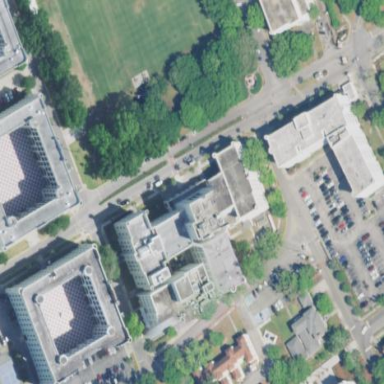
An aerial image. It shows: View of university building.